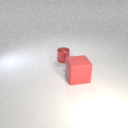
large red rubber cube to the right of small red metal cylinder